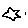
Label: star